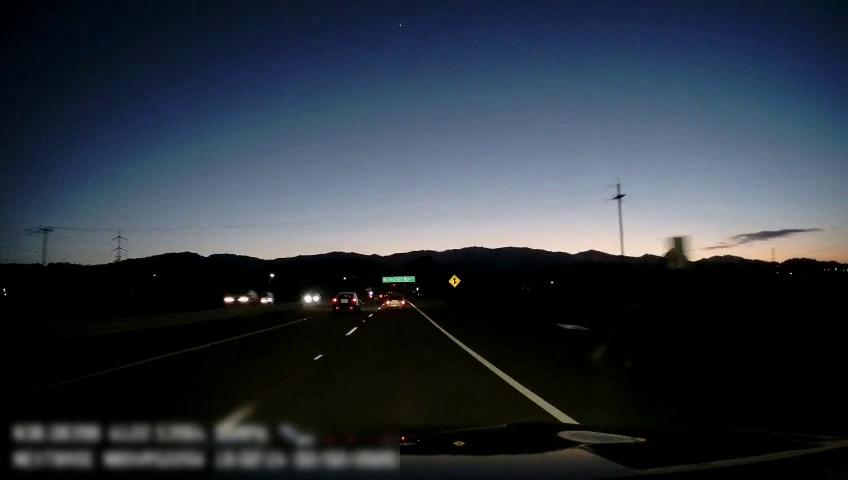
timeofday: Dusk/Dawn/Twilight
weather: Other
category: Drivable Space
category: Vehicles | SUV
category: Vehicles | Car
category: Vehicles | SUV
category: Vehicles | Car
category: Vehicles | Car
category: Lanes | Alternate Lane
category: Lanes | Current Lane
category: Lanes | Alternate Lane
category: Traffic | Signs
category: Traffic | Signs
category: Traffic | Signs
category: Traffic | Signs